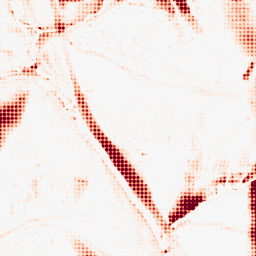
Category: morphological
Decomposition family: morphological_ellipse
Decomposition parameters: operation: opening
width: 20
height: 50
Upsampling method: sinc_blackman
Upsampling parameters: scale: 8
kernel_size: 8
Upsampling scale: 8